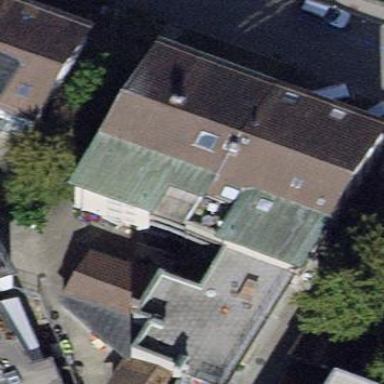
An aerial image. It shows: Building with gabled roof oriented across.